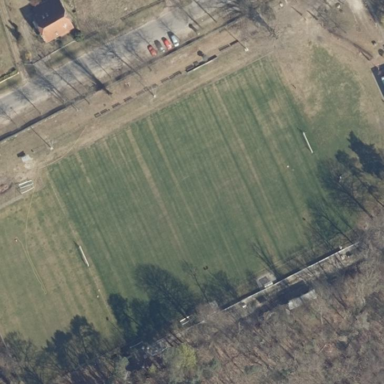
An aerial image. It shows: Grass pitch used for soccer.